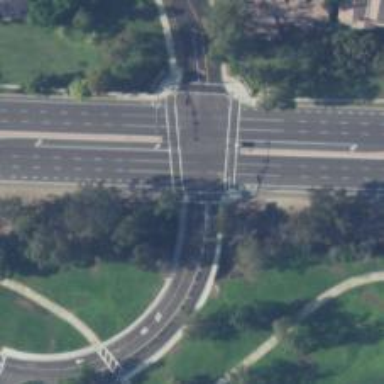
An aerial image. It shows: Crossing on asphalt cycleway.